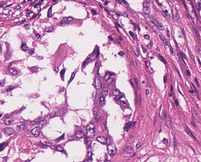
Tumor epithelial tissue: yes
Tumor-associated stroma tissue: yes
Normal tissue: no